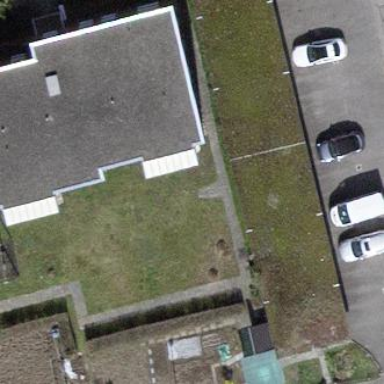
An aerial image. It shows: Garage building.